Field crop: tomato
Growth stage: 1
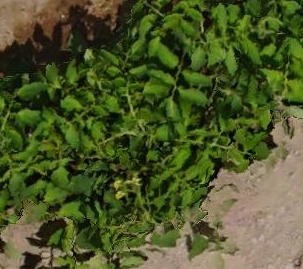
Species: tomato